Question: I installed the Jupyter Notebook to VS Code, but when I try to run anything it does not show me an output. Does anyone know why? And how I can fix this?

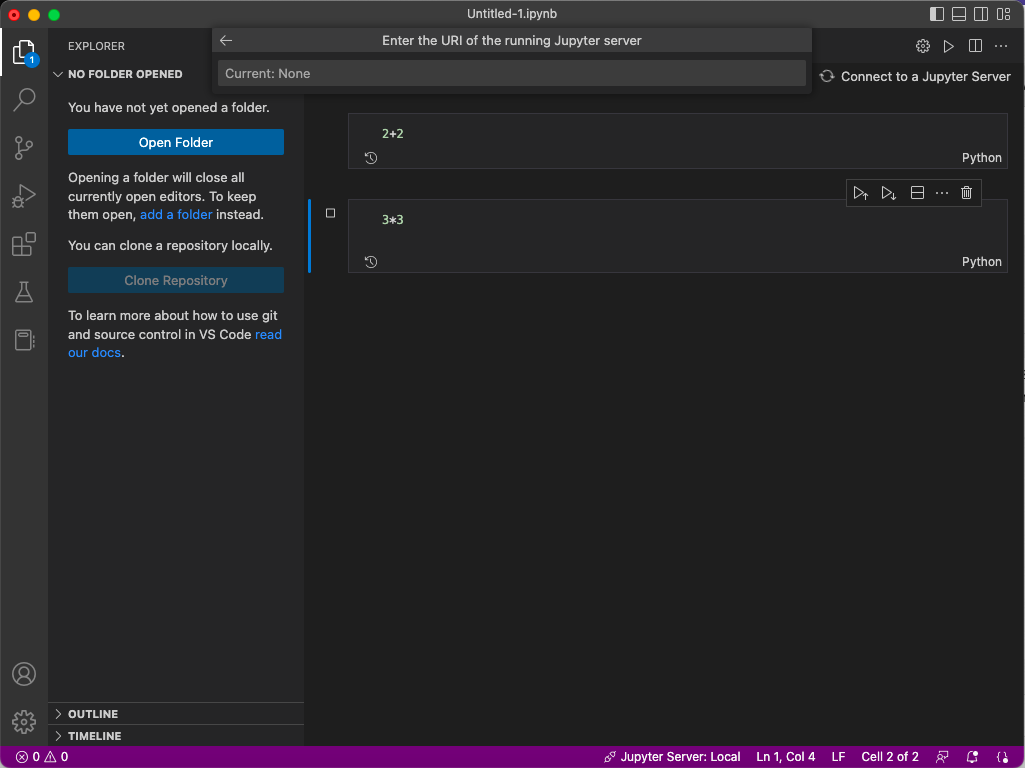
Answer: It looks like you aren't connected to any Jupyter servers, so the cells are actually waiting to be run. Please see <URL> on how to set up:
>
### Setting up your environment
To work with Python in Jupyter Notebooks, you must activate an Anaconda environment in VS Code, or another Python environment in which you've installed the Jupyter package. To select an environment, use the Python: Select Interpreter command from the Command Palette (Ctrl+Shift+P).Once the appropriate environment is activated, you can create and open a Jupyter Notebook, connect to a remote Jupyter server for running code cells, and export a Jupyter Notebook as a Python file.
Once a cell is ran properly, there should be a green tick under the cell like below: <URL>